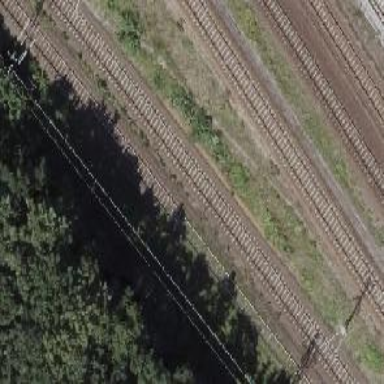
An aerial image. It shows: Railway signal.